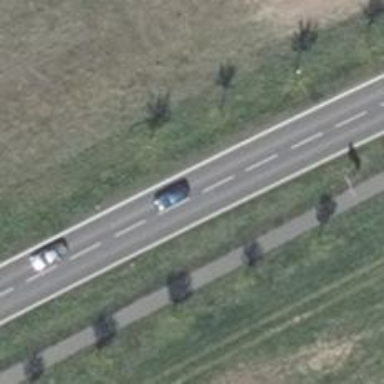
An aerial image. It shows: Secondary road.